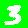
Digit: 3